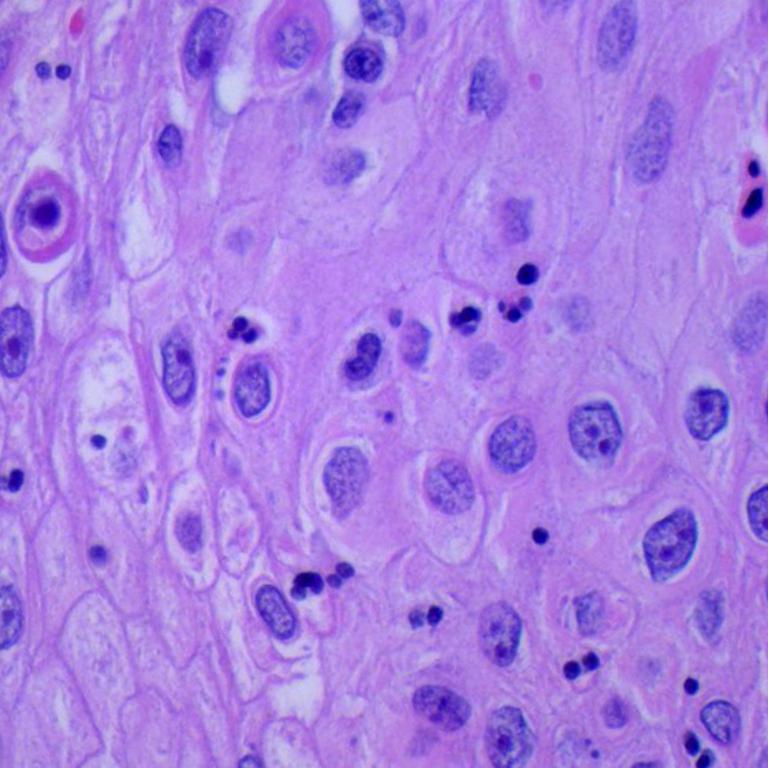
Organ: lung
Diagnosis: squamous carcinomas